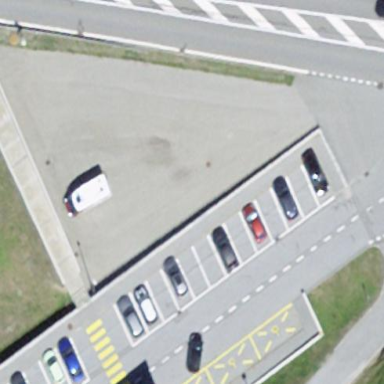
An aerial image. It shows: Parking area with surface.